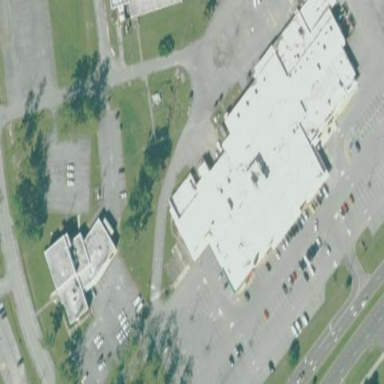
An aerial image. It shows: Retail building in mall.